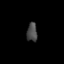
Tissue: lung
Cell type: T cells
Senescence score: 0.1573
Nuclear area (px): 195
Mean DAPI intensity: 70.985